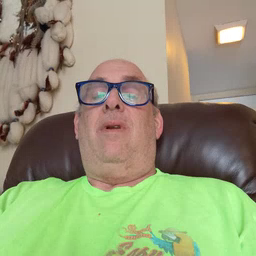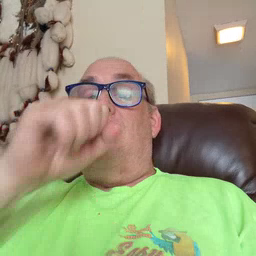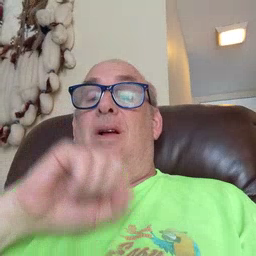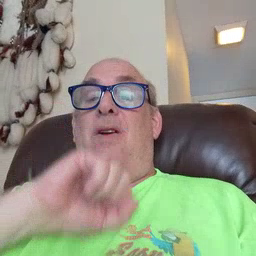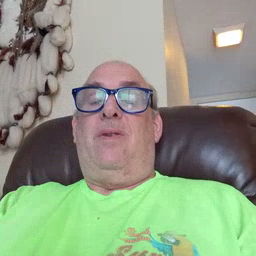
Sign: icecream